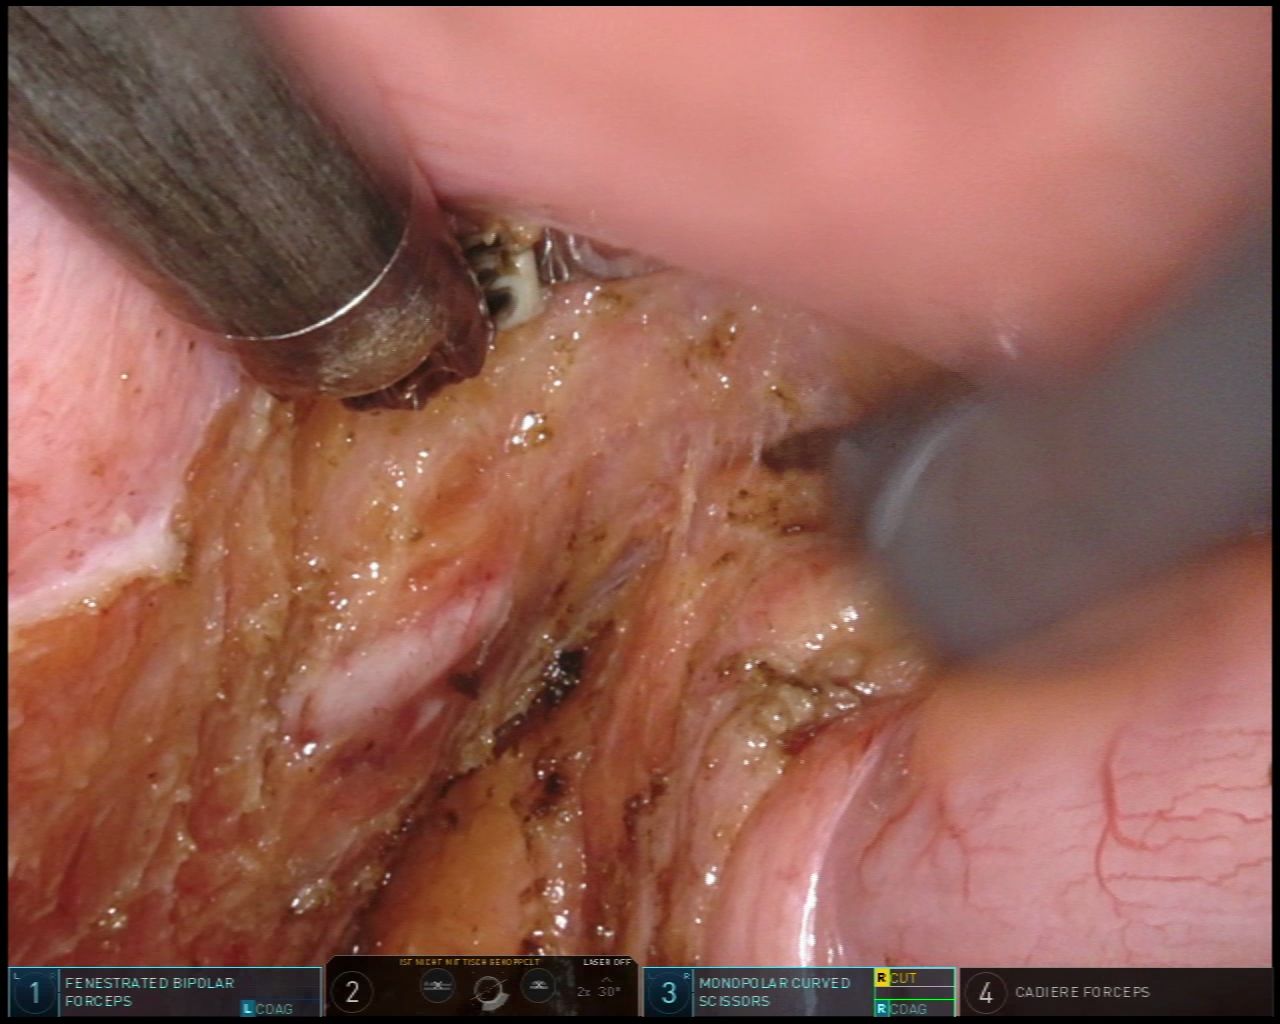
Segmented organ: vesicular_glands
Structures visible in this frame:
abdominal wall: no
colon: no
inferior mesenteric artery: no
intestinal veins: no
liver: no
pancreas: no
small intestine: no
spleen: no
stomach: no
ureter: no
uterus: no
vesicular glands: yes